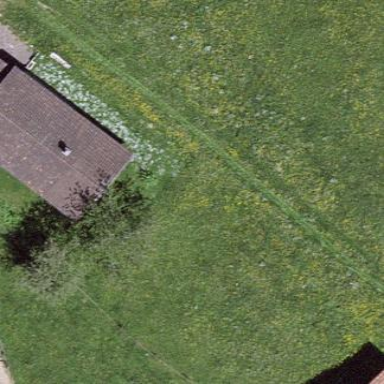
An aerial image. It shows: Farmyard area.